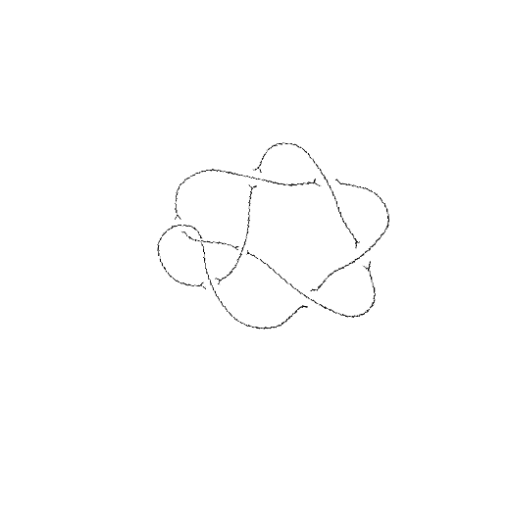
Crossing number: 8